Question: I need a little help in Opencv, I'm a beginner and don't know all functions yet.
I'm trying to do an OCR in my licence plate, it's an Brazilian plate. So after some image processing like cvCvtColor,cvCanny,cvFindContours and cvDrawContours, I get images like this:

It's a fake image, I mounted this image because I don't want to publish my real plate on the web. On my real image, there is only black and white color I painted some parts on this example because I want ignore this parts. Red color it's a city name, yellow color is a hyphen separator and green color is the hole to fix the plate on car. I need to know if there is a way to ignore this small parts and recognize only big parts, so after this filter i can do my OCR processing. Any help?
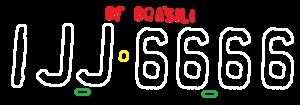
Answer: I'm not sure if it helps you in other situations but in this situation you can remove small contours using <URL>.